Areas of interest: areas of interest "Cinema"
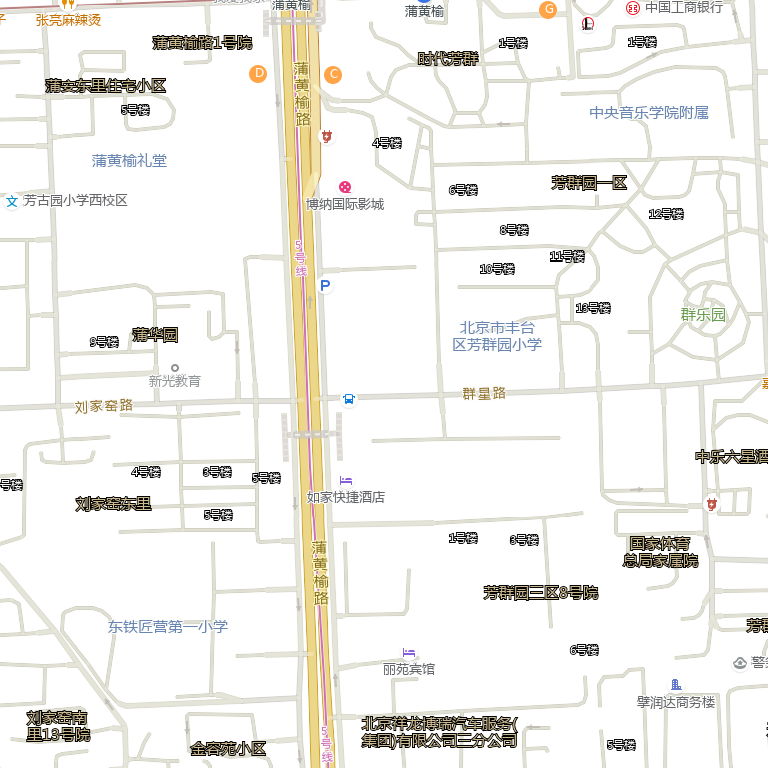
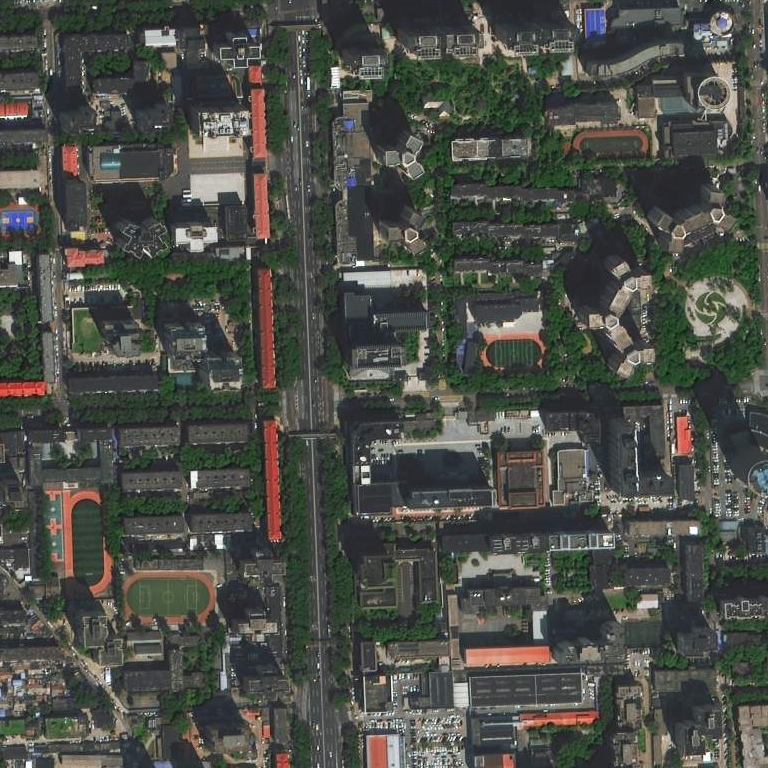